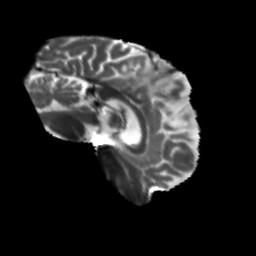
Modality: T2w
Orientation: sagittal
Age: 56
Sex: male
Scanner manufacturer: siemens
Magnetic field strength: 3 T
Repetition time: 5.47 s
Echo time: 0.0854 s